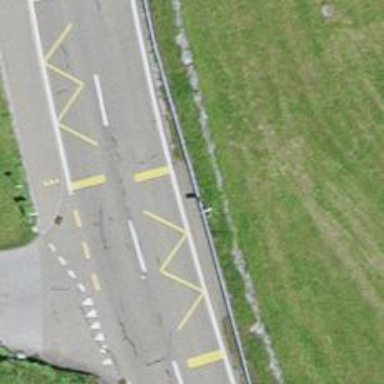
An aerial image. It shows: Bus stop with platform for public transport.